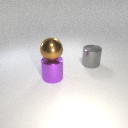
large gray metal cylinder behind large purple metal cylinder